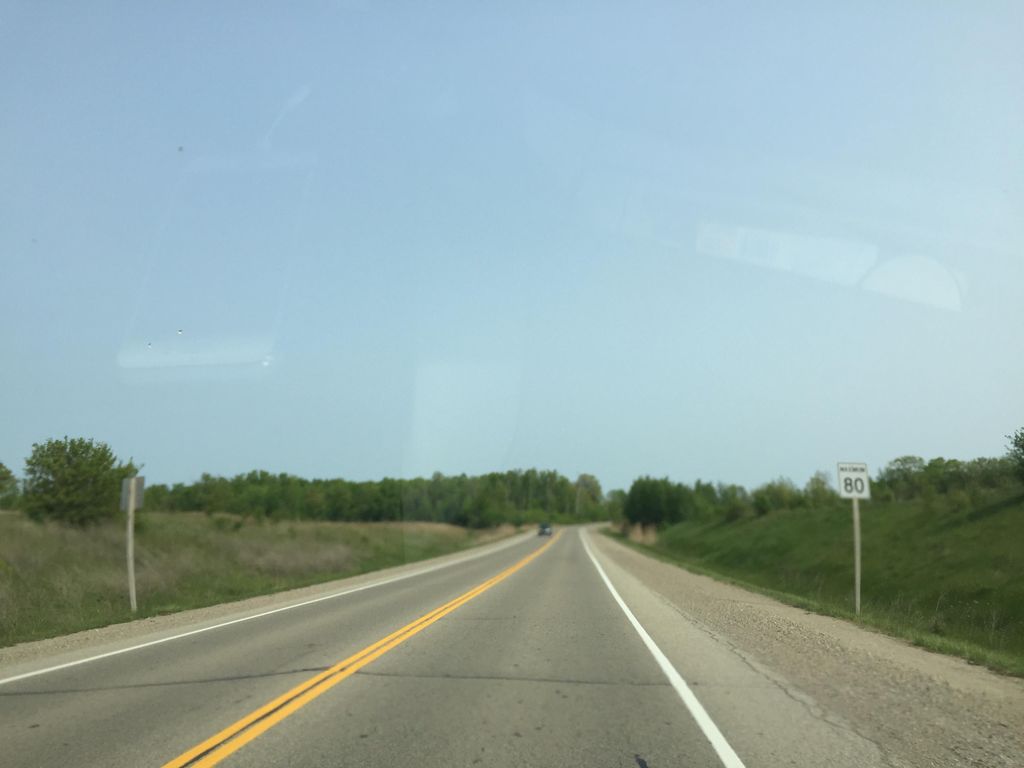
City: kitchener-waterloo